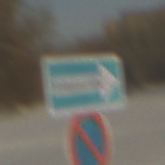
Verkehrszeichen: EinbahnstrasseRechtsweisend
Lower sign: EingeschraenktesHalteverbot
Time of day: MorningAfternoon
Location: Outdoor (Suburban)
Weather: PartlyCloudy
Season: NotSpecified
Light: Natural